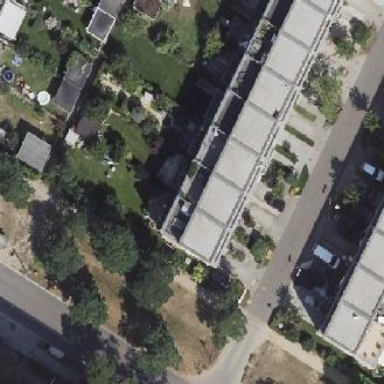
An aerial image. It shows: Flat roof terrace building.